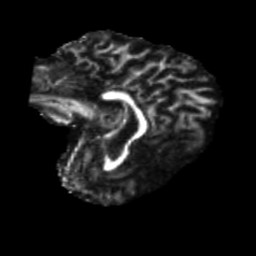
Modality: FA
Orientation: sagittal
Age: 42
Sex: female
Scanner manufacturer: siemens
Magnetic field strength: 3 T
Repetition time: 5.25 s
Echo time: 0.08 s